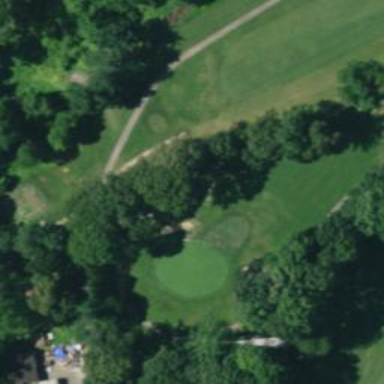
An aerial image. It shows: Footway that resembles golf path.